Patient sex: M
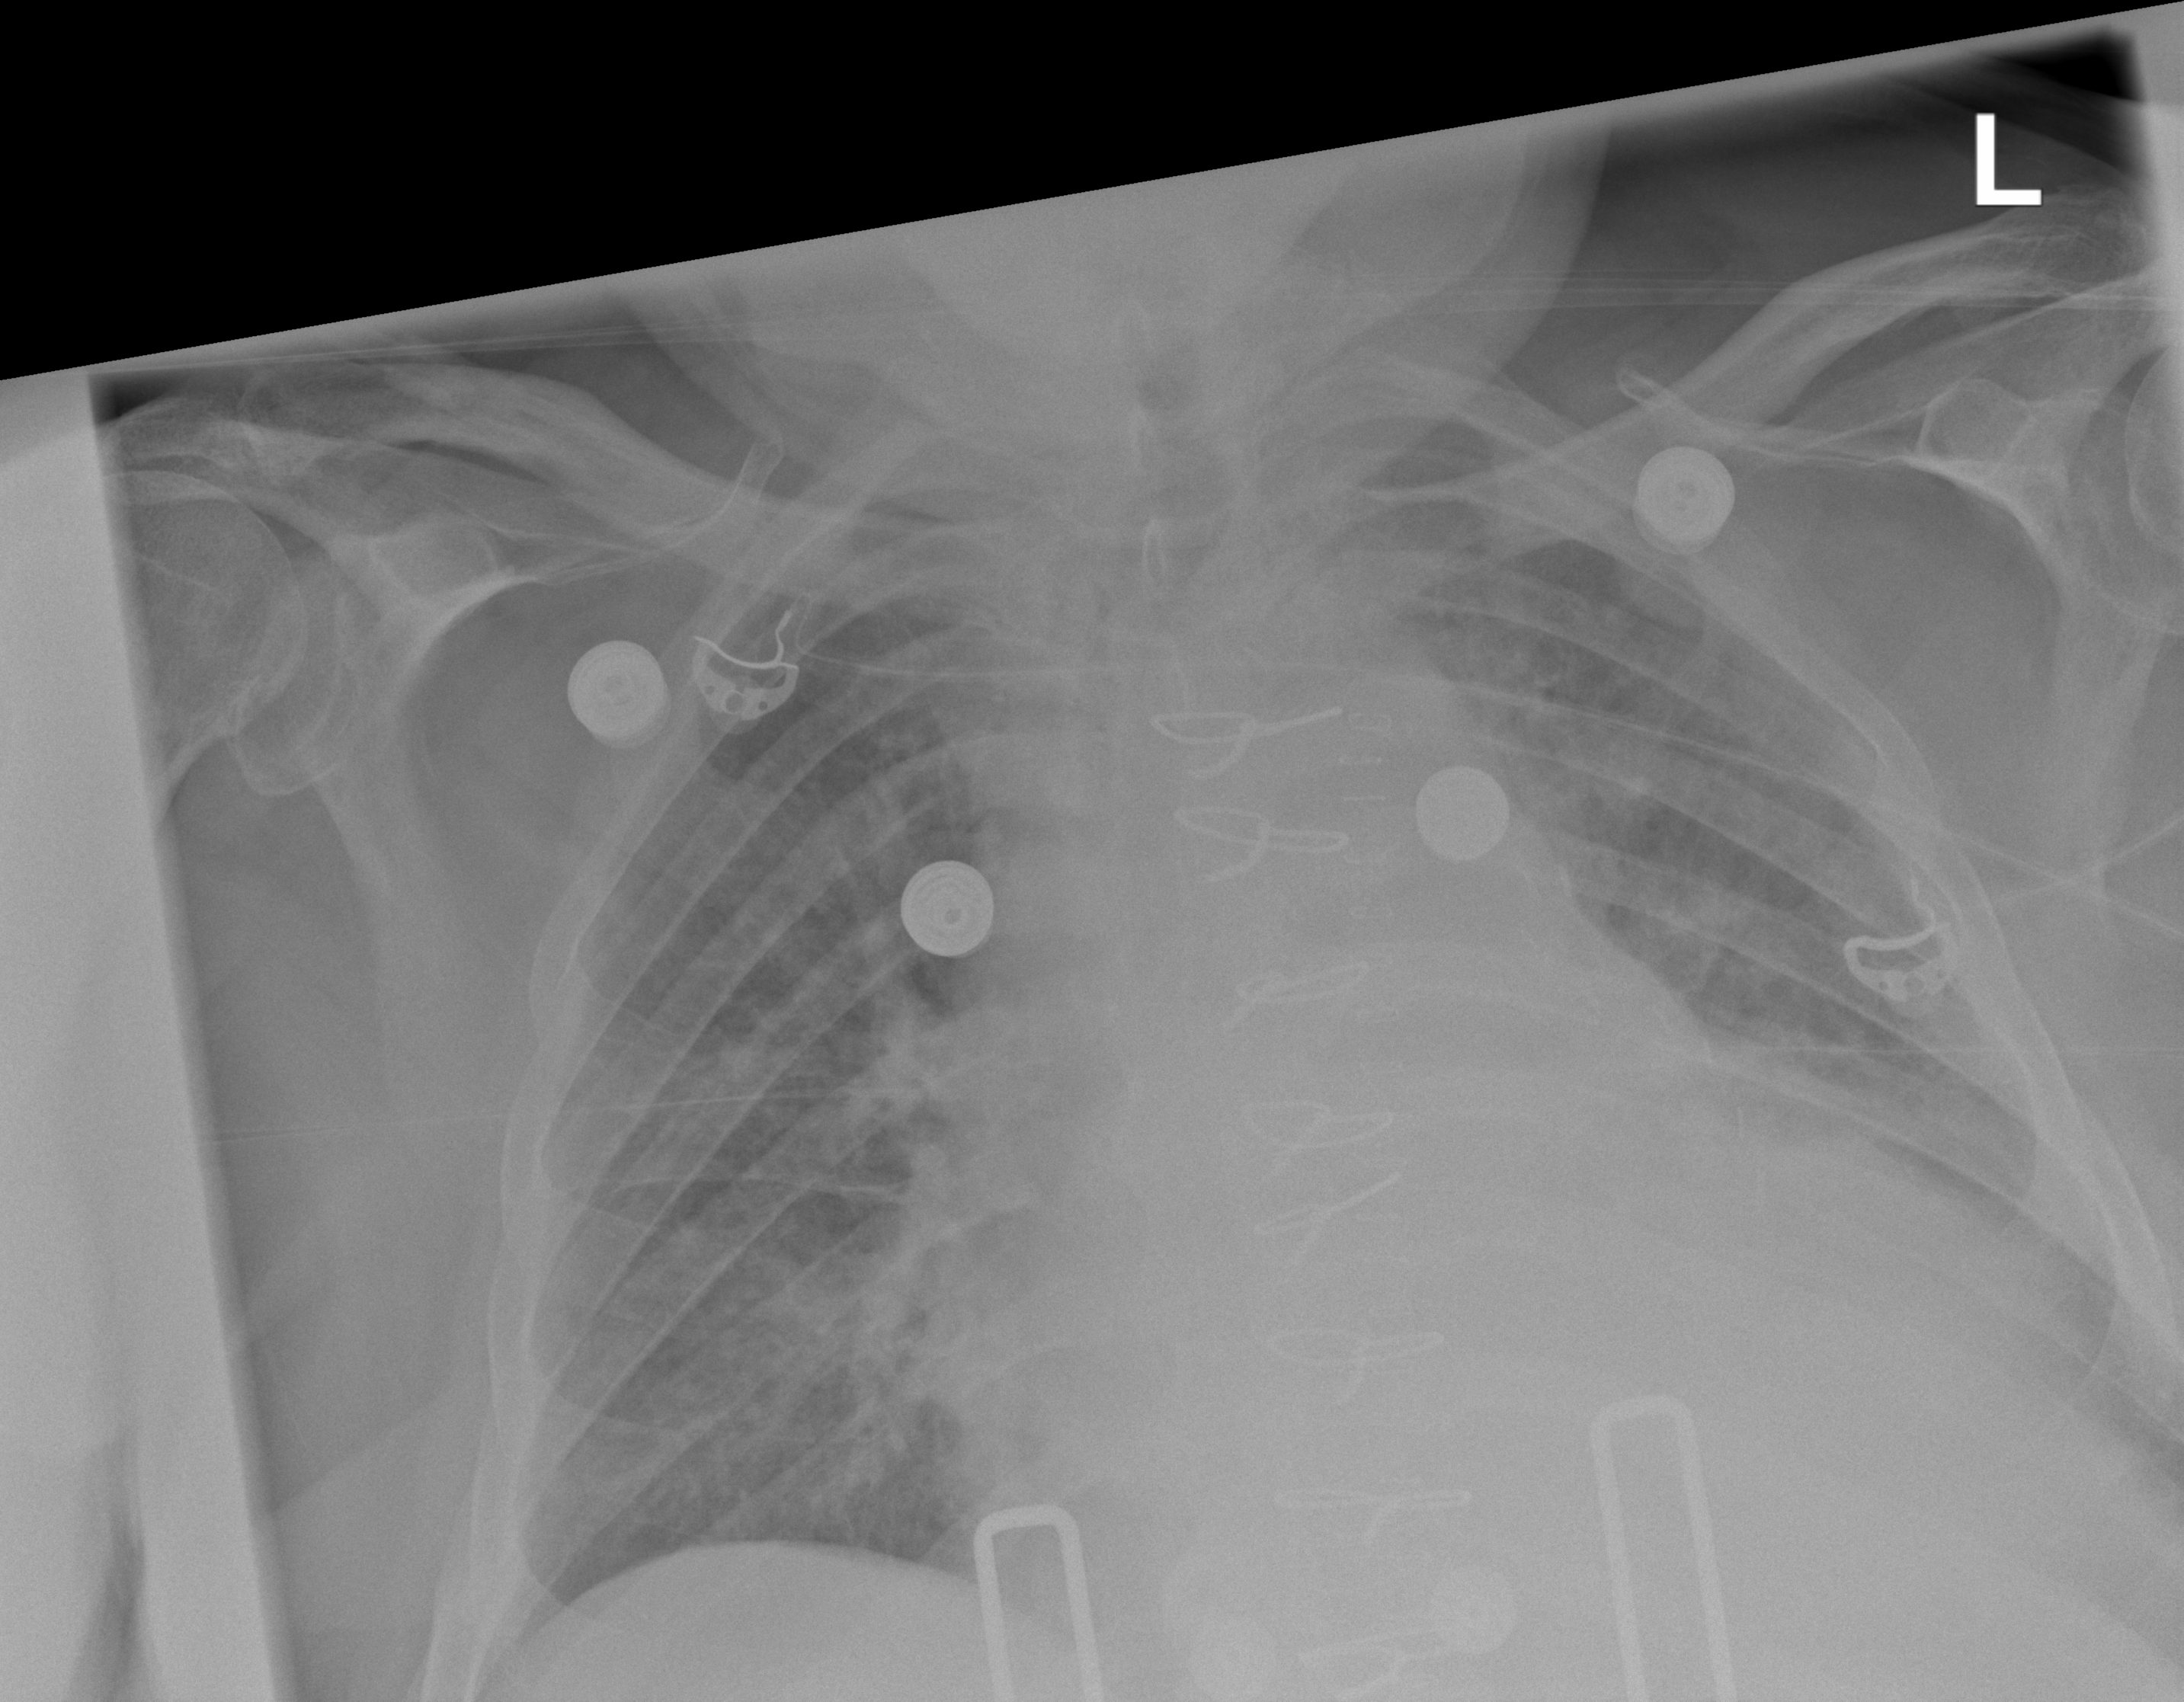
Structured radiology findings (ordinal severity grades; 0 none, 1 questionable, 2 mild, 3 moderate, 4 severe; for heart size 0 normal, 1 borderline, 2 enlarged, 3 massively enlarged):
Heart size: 2
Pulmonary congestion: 2
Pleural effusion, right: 0
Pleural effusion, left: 2
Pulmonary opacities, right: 1
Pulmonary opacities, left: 1
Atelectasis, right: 0
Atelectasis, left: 0